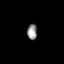
Tissue: prostate
Cell type: B cells
Senescence score: 0.7491
Nuclear area (px): 149
Mean DAPI intensity: 148.409